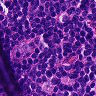
Metastatic tissue present: no